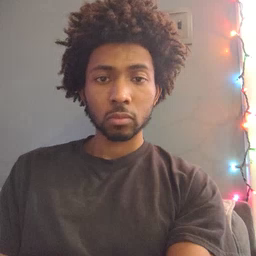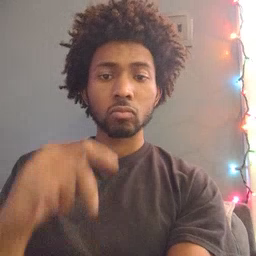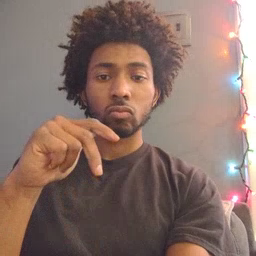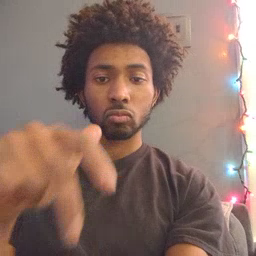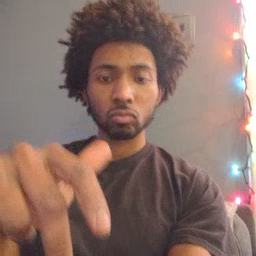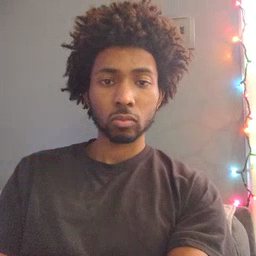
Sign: ride